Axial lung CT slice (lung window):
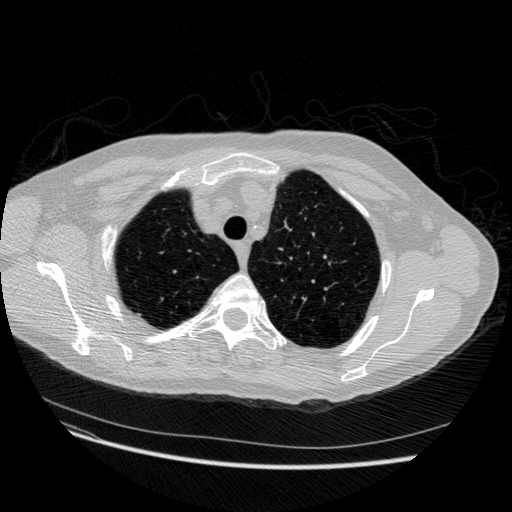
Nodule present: no